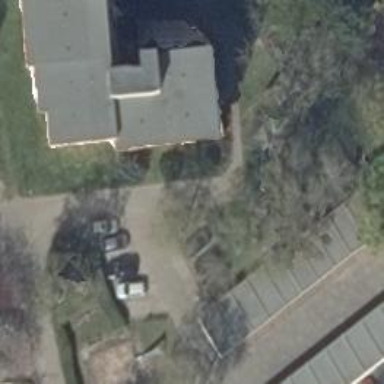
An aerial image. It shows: Group of garages.